Question: When rendering a QPushButton using PyQt4 on OS X 10.10.5, the text is not centered in the button. Instead, the text appears to be aligned with the top edge of the button.

I tried:
'''
self.pushButton.setStyleSheet("text-align: center")
'''
but that had no apparent effect. Also, I do not see this problem when running the same code on Linux.
How can I vertically center QPushButton text on OS X?
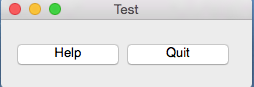
Answer: I got the opposite problem, my text aligns to the bottom, I pushed it to the center by adding 'padding-bottom: 1px;'.